Question: I have a question about python sys module,here is the screenshot:

but actually,the "QPython" is a folder too,so i don't understand why the output is 'False'.thank you for your help!
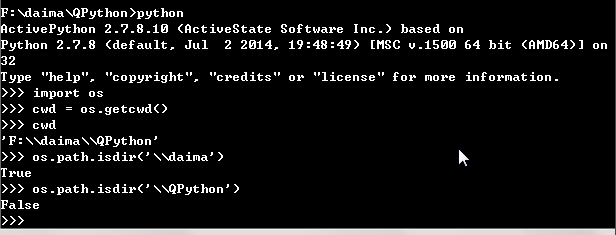
Answer: But it is inside the 'daima' folder see, the output of the 'os.getcwd()'. So 'os.path.isdir('\daima\QPython')' would return 'True' instead.